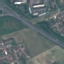
Land use / land cover: Highway